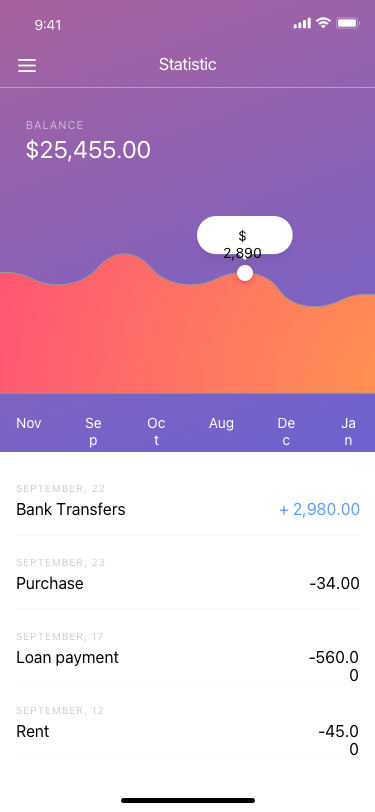
Text in this UI design:
Balance
$25,455.00
Aug
Sep
Oct
Nov
Dec
Jan
$ 2,890
+ 2,980.00
Bank Transfers
september, 22
-34.00
Purchase
september, 23
-560.00
Loan payment
september, 17
-45.00
Rent
september, 12
Statistic